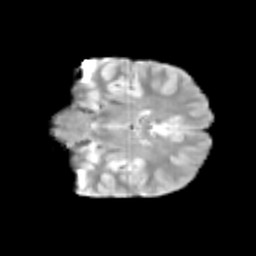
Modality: T2w
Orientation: coronal
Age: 12
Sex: male
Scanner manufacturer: siemens
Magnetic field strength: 3 T
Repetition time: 3.8 s
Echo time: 0.07 s